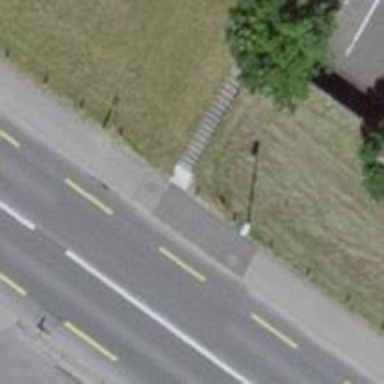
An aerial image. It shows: Road with steps.